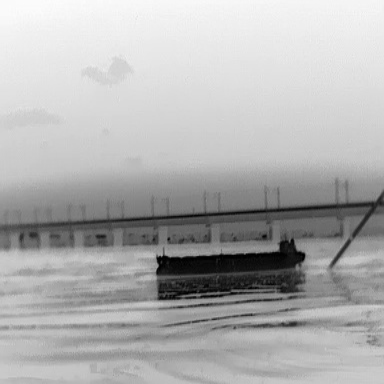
There is a liner in the infrared image.